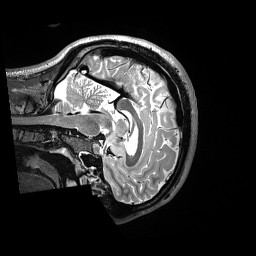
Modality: T2w
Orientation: sagittal